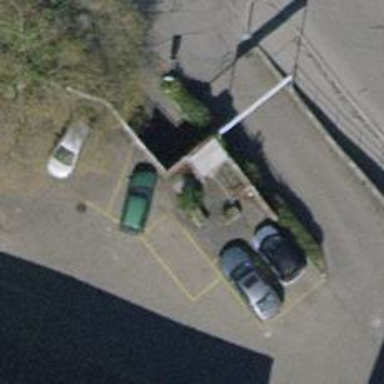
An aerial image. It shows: Retaining wall.